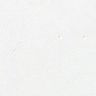
Metastatic tissue present: no